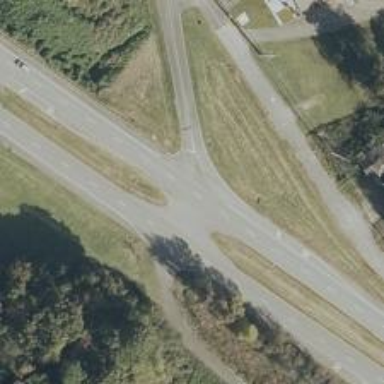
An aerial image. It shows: Primary highway with asphalt surface. It is dual carriageway.